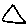
Label: triangle